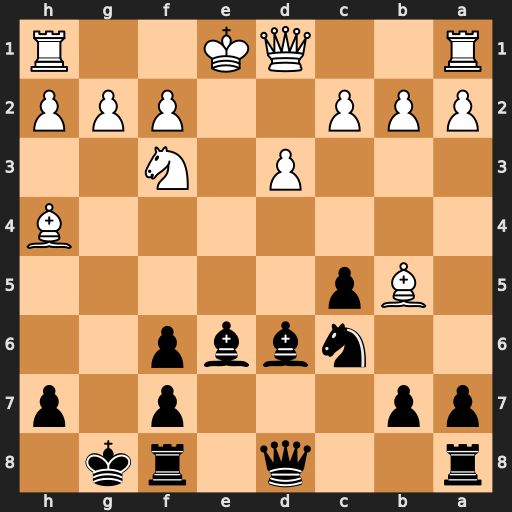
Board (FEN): r2q1rk1/pp3p1p/2nbbp2/1Bp5/7B/3P1N2/PPP2PPP/R2QK2R
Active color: b
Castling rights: KQ
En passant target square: -
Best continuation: Qa5+ Qd2 Qxb5